Question: When I press "Run" my code is running in the IDE built-in terminal:

How can I debug my python console application in windows terminal using PyCharm?
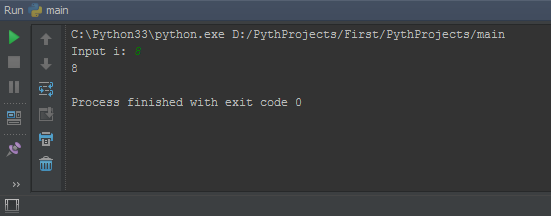
Answer: Well you can debug using the pycharm debugger:

And that will open up the debugger. You can set breakpoints like so:
You can set breakpoints be clicking on the side:

And the debugger window will pop up: